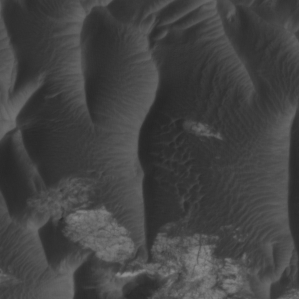
Label: non_frost